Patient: sex F, age 69
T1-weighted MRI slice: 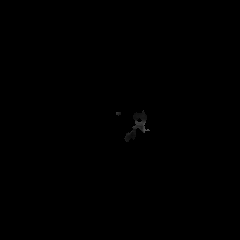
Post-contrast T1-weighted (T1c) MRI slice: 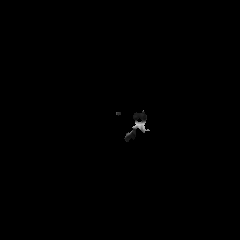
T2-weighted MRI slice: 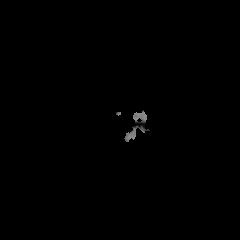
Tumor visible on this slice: no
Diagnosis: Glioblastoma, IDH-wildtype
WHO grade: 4